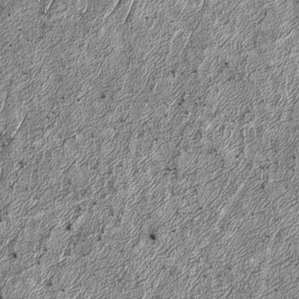
Label: frost